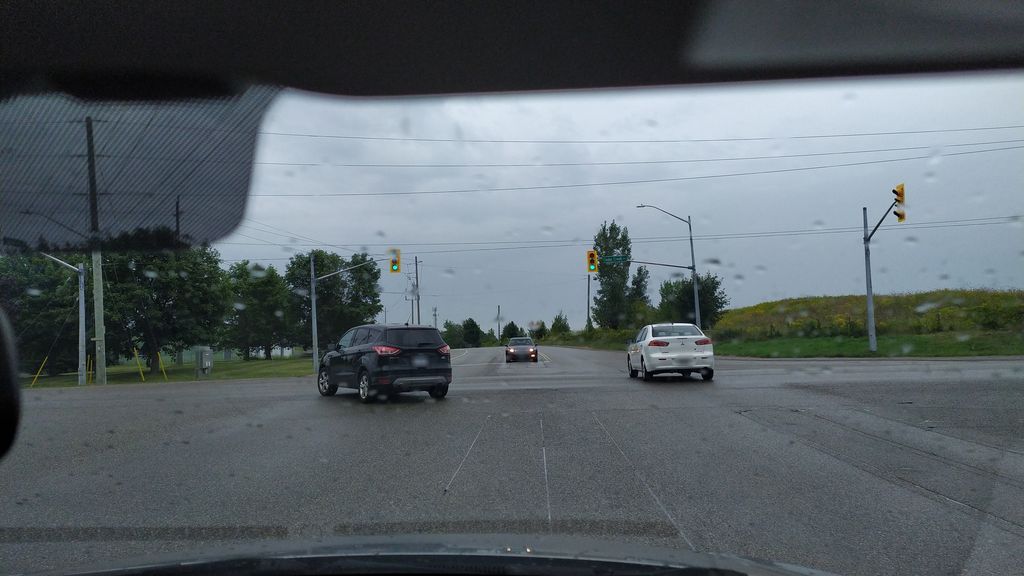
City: kitchener-waterloo